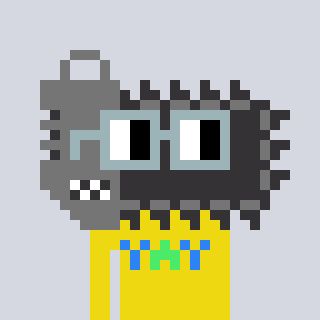
a pixel art character with square dark gray glasses, a chainsaw-shaped head and a yellow-colored body on a cool background